Question: I am trying to move my VC++ project from .NET 4.0 to 4.5. I am using Visual Studio 2012.
Using online guides I thought the only change I had to do was edit the .vcxproj file to add this line for :
'''
<Project ...>
<PropertyGroup Label="Globals">
<TargetFrameworkVersion>v4.5</TargetFrameworkVersion>
</PropertyGroup>
</Project>
'''
After making this change the properties inspector correctly lists target framework version as 4.5 now. However, when I try to load the VC++ assembly in my C# .NET 4.5 application I get a :

What could be causing this exception? Am I missing some additional steps to move the VC++ project to ,NET 4.5?
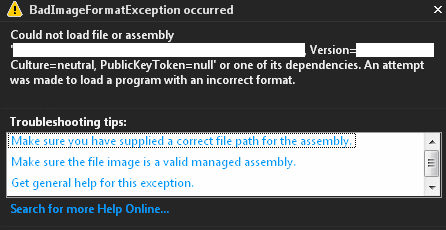
Answer: Most likely this has nothing to do with .NET framework version -- you wouldn't get 'BadImageFormatException' for mismatches there. .NET 4.5 can load earlier .NET framework assemblies.
More likely your C# application is running as x86 but you compiled the C++/CLI project as x64 or vice versa. Check that the bitness of the projects you're building match.
Note that the default bitness for C# changed in Visual Studio 2010; so if you are converting a project older than that you may have had '<Prefer32Bit>' turned on for your C# application, which would cause it to run as x86 even on x64 computers. Note that it is impossible to make an AnyCPU C++/CLI application (assuming you didn't use '/clr:pure'), so if your C# application depends on the C++/CLI component it's probably best to mark the C# application with the same bitness rather than AnyCPU.